Question: I'm developing a columned footer that displays four columns. One of the columns, being just an image. The rest being useful hyperlinks.

Here's what I have working right now <URL>
HTML
'''
<div id="wrapper">
<div id="footer">
<div class="footerFloat">
<h4>Header 1</h4>
<li>Line 1</li>
<li>Line 2</li>
<li>Line 3</li>
<li>Line 4</li></div>
<div class="footerFloat">
<h4>Header 2</h4>
<ul>
<li>Line 1</li>
<li>Line 2</li>
<li>Line 3</li>
<li>Line 4</li>
</ul>
</div>
<div class="footerFloat">
<h4>Header 3</h4>
<ul>
<li><img src="http://cdn.shopify.com/s/files/1/0593/8633/t/2/assets/footer-logo.png?1101"></li>
</ul>
</div>
<div class="footerFloat">
<h4>Header 4</h4>
<li>Line 1</li>
<li>Line 2</li>
<li>Line 3</li>
<li>Line 4</li></div>
</div>
</div>
'''
CSS
'''
#footer {
width: 100%;
margin: auto;
padding-bottom:200px;
}
.footerFloat {
width: 100%;
}
@media all and (min-width: 950px) {
#footer {
width: 980px;
margin: auto;
}
.footerFloat {
width: 25%;
float: left;
}
}
#wrapper {
background-color: blue;
width: 100%;
overflow:hidden;
}
'''
Never done this before, so I'm not sure if I'm doing this correctly. How can i get this footer to look correct?
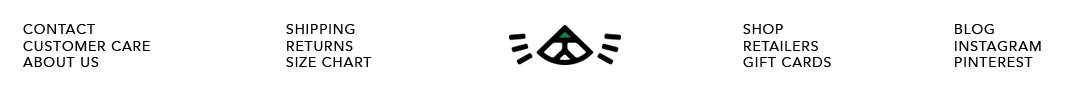
Answer: You were missing some ul tags. But this should get you close to what you want.
<URL>
HTML:
'''
<div id="wrapper">
<div id="footer">
<div class="footerFloat">
<h4>COMPANY</h4>
<ul>
<li>CONTACT</li>
<li>CUSTOMER CARE</li>
<li>ABOUT US</li>
</ul>
</div>
<div class="footerFloat">
<h4>ORDERING</h4>
<ul>
<li>SHIPPING</li>
<li>RETURNS</li>
<li>SIZE CHART</li>
</ul>
</div>
<div class="footerFloat logo">
<img src="http://cdn.shopify.com/s/files/1/0593/8633/t/2/assets/footer-logo.png?1101">
</div>
<div class="footerFloat">
<h4>STORE</h4>
<ul>
<li>SHOP</li>
<li>RETAILERS</li>
<li>GIFT CARDS</li>
</ul>
</div>
<div class="footerFloat">
<h4>SOCIAL</h4>
<ul>
<li>BLOG</li>
<li>INSTAGRAM</li>
<li>PINTEREST</li>
</ul>
</div>
</div>
</div>
'''
CSS:
'''
ul {
list-style: none;
list-style-position: inside;
padding: 0;
}
ul li {
text-align: center;
}
#footer {
width: 100%;
margin: auto;
padding-bottom:200px;
}
.footerFloat {
width: 19%;
display: inline-block;
vertical-align: top;
text-align: center;
font-size: 0.750em;
}
@media all and (min-width: 950px) {
#footer {
width: 980px;
margin: auto;
}
.footerFloat {
width: 25%;
float: left;
}
}
.logo {
padding-top: 4em;
}
#wrapper {
background-color: #fff;
width: 100%;
overflow:hidden;
}
'''
Fiddle wasn't working.